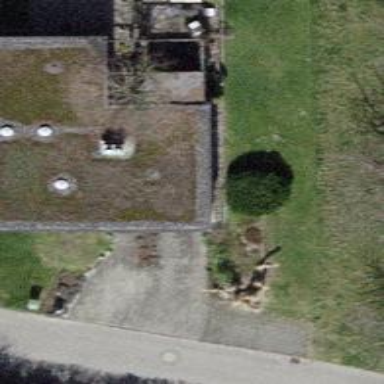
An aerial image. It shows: Simple house.